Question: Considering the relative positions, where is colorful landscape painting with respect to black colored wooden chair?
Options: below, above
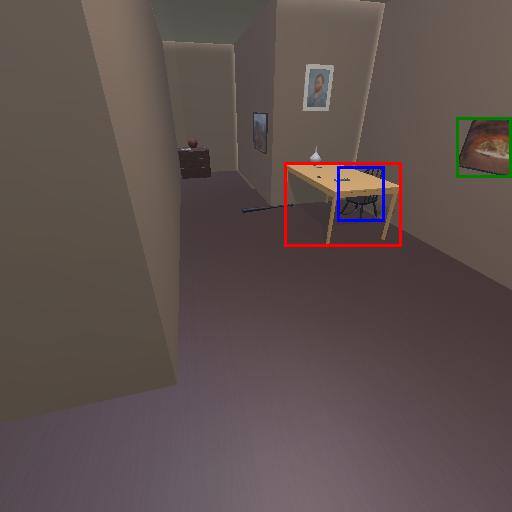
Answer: below